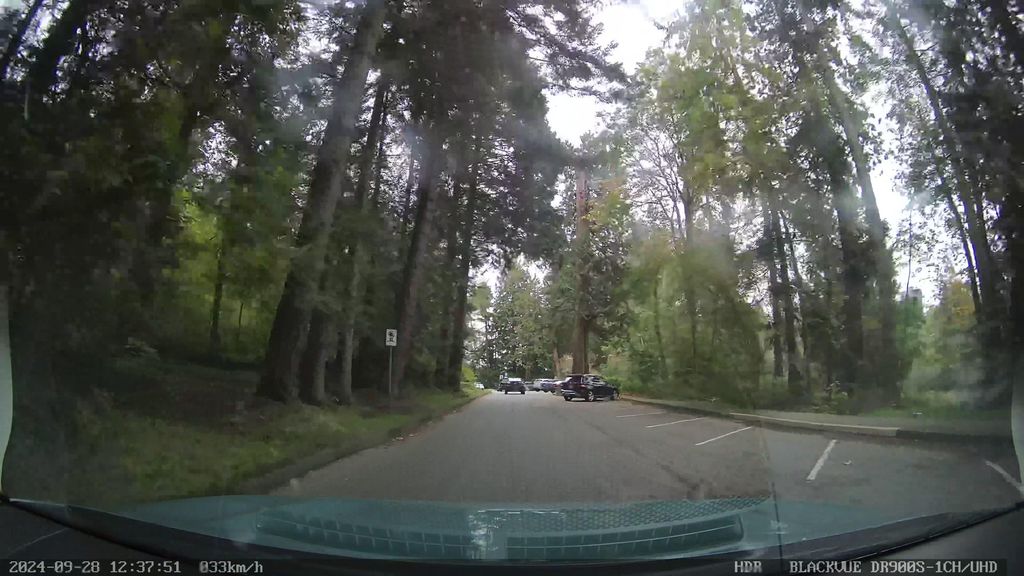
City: vancouver